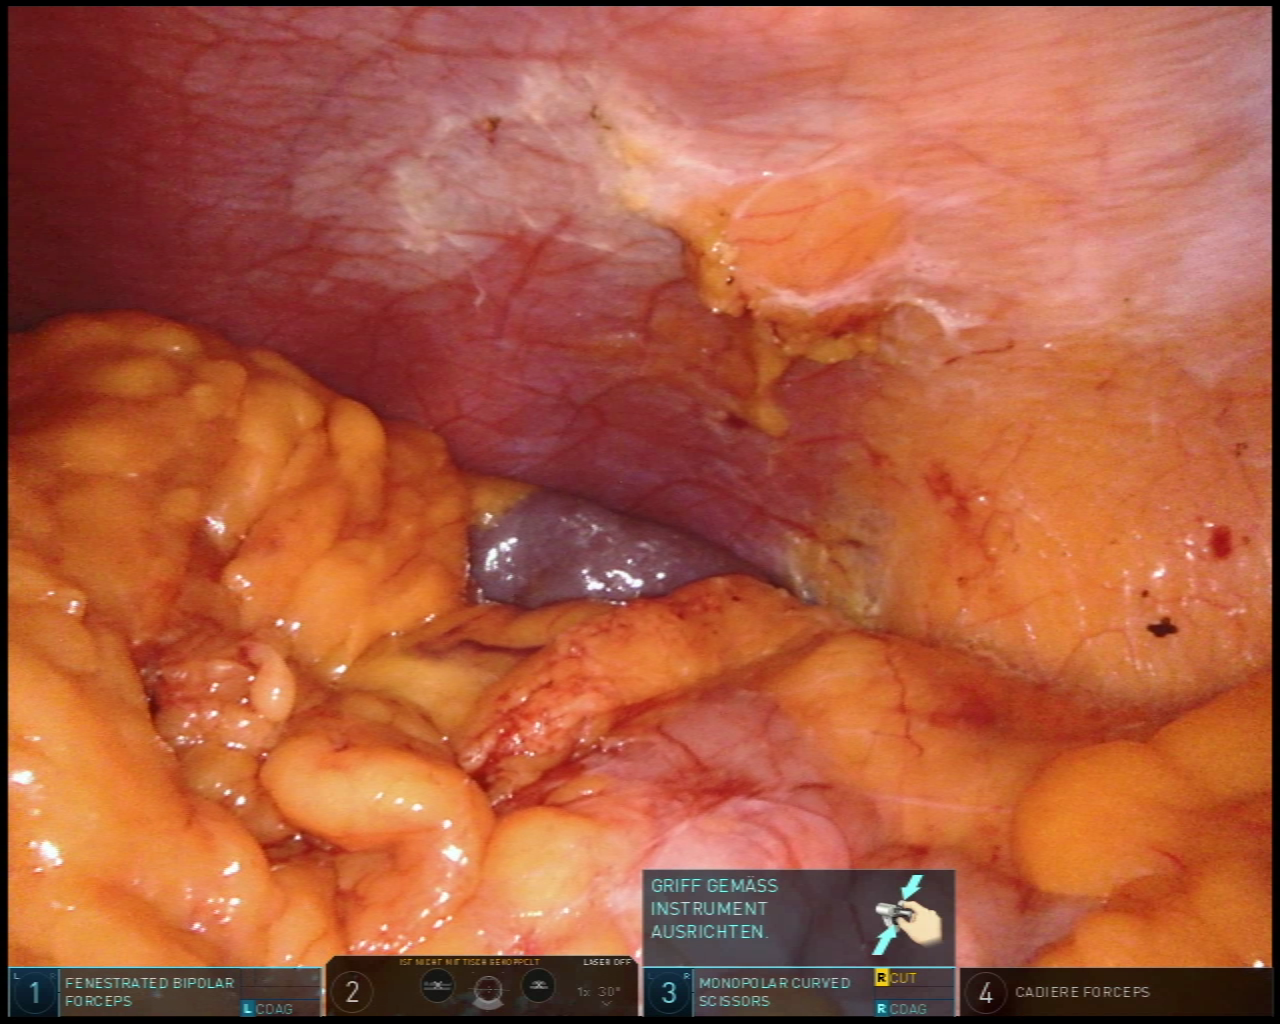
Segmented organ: spleen
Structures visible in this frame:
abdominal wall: yes
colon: yes
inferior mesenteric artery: no
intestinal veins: no
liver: no
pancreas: no
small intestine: no
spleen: yes
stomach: no
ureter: no
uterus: no
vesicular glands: no